Question: I'd like to be able to run all the tests under a folder structure like below. Anything under "tests" I would like to run. Is this possible?
We have a bunch of other tests in our project that haven't been maintained. We're migrating tests into this new tests folder.
Would a test category work?

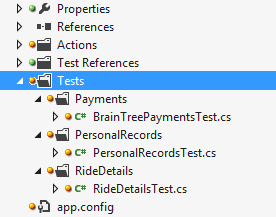
Answer: Since VS2012 SP1, there are new test filters. You can use them to run your tests.

Of course, you could also use a Category for this : you just need to tag every test class.